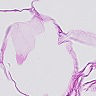
Metastatic tissue present: no